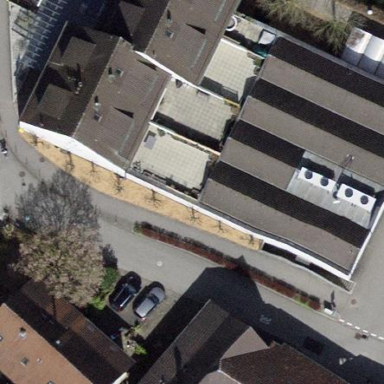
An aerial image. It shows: Building that houses supermarket.